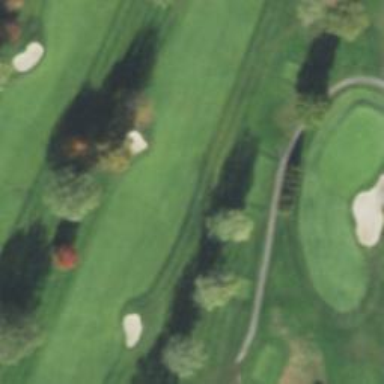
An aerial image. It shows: View of golf hole.